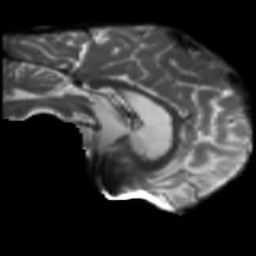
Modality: T2w
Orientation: sagittal
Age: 58
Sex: male
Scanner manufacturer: siemens
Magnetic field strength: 3 T
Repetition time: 5.47 s
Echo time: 0.0854 s